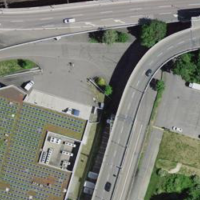
EUNIS habitat code: 57
Species observed at this site:
Salvia pratensis